Question: I am making a dialog to overlay upon the screen when the phone needs to retrieve some data from a web service, problem is it is acting really weird:

'imageView')**
---
Here's the code that displays the alert:
'''
public class WaitDialog {
private static AlertDialog dialog;
public static void show(Activity pariente) {
WindowManager.LayoutParams sizeParams = new WindowManager.LayoutParams();
parametrosTamano.height = 128;
parametrosTamano.width = 128;
LayoutInflater inflater = (LayoutInflater)pariente.getSystemService(Context.LAYOUT_INFLATER_SERVICE);
View content = inflater.inflate(R.layout.waitingdialog, null);
ImageView animation = (ImageView)contenido.findViewById(R.id.waitpic);
animacion.startAnimation(AnimationUtils.loadAnimation(pariente, R.anim.animacionespera));
AlertDialog.Builder builder = new AlertDialog.Builder(pariente);
builder.setView(content);
builder.setCancelable(false);
dialog = constructor.create();
dialog.show();
//sizeParams.copyFrom(dialog.getWindow().getAttributes());
dialog.getWindow().setAttributes(sizeParams);
//dialog.getWindow().setLayout(LayoutParams.WRAP_CONTENT, LayoutParams.WRAP_CONTENT);
}
public static void hide() {
dialog.hide();
dialog.dismiss();
dialog = null;
}
}
'''
---
Here's the XML being inflated:
'''
<ImageView
android:id="@+id/imagenEspera"
android:layout_height="fill_parent"
android:layout_width="fill_parent"
android:src="@drawable/animespera"
android:scaleType="fitXY"
android:layout_centerInParent="true"
android:contentDescription="@string/espera"/>
'''
Am i doing something wrong? Is there a better way to do this?
NOTE: Can someone fix the above mess please?
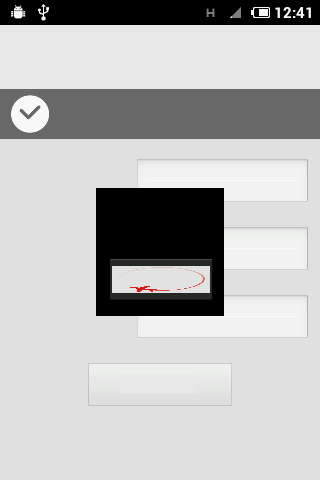
Answer: Hello Drknezz,
'''
Please make the Layout for showing Alert and through Layout inflater show the alert. Like this
final Dialog _contiDialog=new Dialog(Qualify2.this,android.R.style.Theme_Translucent_NoTitleBar);
_contiDialog.setContentView(R.layout.continuedilog);
'''
continuedilog.xml
'''
<?xml version="1.0" encoding="utf-8"?>
'''
'''
<TextView android:id="@+id/TextView01"
android:layout_width="wrap_content"
android:layout_height="wrap_content"
android:text="Submit Your Score"
android:textStyle="bold"
android:paddingTop="10dip"
android:textColor="#000"/>
<LinearLayout
android:gravity="center"
android:layout_gravity="center_vertical|center_horizontal"
android:layout_height="wrap_content"
android:layout_width="fill_parent"
android:paddingTop="10dip"
android:orientation="vertical">
<RelativeLayout
android:paddingLeft="20dip"
android:paddingRight="20dip"
android:layout_height="wrap_content"
android:layout_width="fill_parent">
<TextView android:id="@+id/TextView02"
android:layout_width="wrap_content"
android:layout_height="wrap_content"
android:layout_below="@+id/TextView01"
android:textColor="#000"
android:text="Initial:"
android:layout_alignParentLeft="true"
android:textStyle="bold"/>
<EditText
android:layout_width="150dip"
android:layout_height="35dip"
android:id="@+id/initials"
android:layout_alignParentRight="true"
android:textSize="12dip"
android:singleLine="true" />
</RelativeLayout>
<RelativeLayout
android:gravity="center_horizontal|center_vertical"
android:paddingLeft="20dip"
android:paddingRight="20dip"
android:layout_height="wrap_content"
android:layout_width="fill_parent">
<TextView android:id="@+id/TextView03"
android:layout_width="wrap_content"
android:layout_height="wrap_content"
android:textColor="#000"
android:textStyle="bold"
android:layout_alignParentLeft="true"
android:text="Email: "/>
<EditText
android:id="@+id/emails"
android:layout_width="150dip"
android:layout_height="35dip"
android:singleLine="true"
android:layout_alignParentRight="true"
android:textSize="12dip"/>
</RelativeLayout>
<RelativeLayout
android:gravity="center_horizontal|center_vertical"
android:layout_height="wrap_content"
android:layout_width="fill_parent"
android:paddingLeft="20dip"
android:paddingRight="20dip">
<TextView android:id="@+id/TextView04"
android:layout_width="wrap_content"
android:layout_height="wrap_content"
android:layout_below="@+id/TextView03"
android:textColor="#000"
android:text="Smartphone:"
android:layout_alignParentLeft="true"
android:textStyle="bold"/>
<Spinner android:prompt="@string/planet_prompt"
android:id="@+id/smart_phone"
android:layout_width="150dip"
android:layout_height="35dip"
android:layout_alignParentRight="true"
android:layout_below="@+id/emails"/>
</RelativeLayout>
<RelativeLayout
android:gravity="center_horizontal|center_vertical"
android:layout_height="wrap_content"
android:layout_width="fill_parent"
android:paddingLeft="20dip"
android:paddingRight="20dip">
<TextView android:id="@+id/TextView05"
android:layout_width="wrap_content"
android:layout_height="wrap_content"
android:textColor="#000"
android:text="Country: "
android:layout_alignParentLeft="true"
android:textStyle="bold"/>
<Spinner android:prompt="@string/planet_prompt1"
android:id="@+id/country"
android:layout_width="150dip"
android:layout_alignParentRight="true"
android:layout_height="35dip"/>
</RelativeLayout>
<CheckBox android:id="@+id/term1" android:layout_width="wrap_content"
android:background="@drawable/checkbox_background"
android:button="@drawable/checkbox"
android:text="I accept the Terms and Conditions of this service. I know I will be sending my initials,email address, my handset model details,and my score to QuickNimble."
android:textColor="#000"
android:layout_height="wrap_content"
android:textSize="12sp"
android:layout_marginLeft="9dip"></CheckBox>
<TextView android:layout_width="wrap_content"
android:layout_height="10dip"/>
<CheckBox android:id="@+id/term2"
android:layout_width="wrap_content"
android:layout_height="wrap_content"
android:background="@drawable/checkbox_background"
android:button="@drawable/checkbox"
android:text="I would like to receive more information and offers from QuickNimble."
android:textColor="#000"
android:textSize="12sp"
android:layout_marginLeft="9dip"/>
'''